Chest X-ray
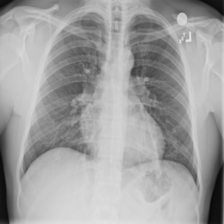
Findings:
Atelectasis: negative
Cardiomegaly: negative
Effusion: negative
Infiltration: negative
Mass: negative
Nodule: negative
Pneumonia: negative
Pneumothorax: negative
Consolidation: negative
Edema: negative
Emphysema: negative
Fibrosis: negative
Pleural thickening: negative
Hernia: negative